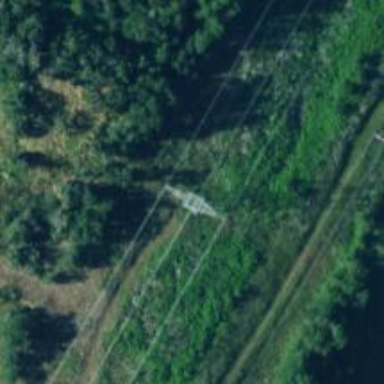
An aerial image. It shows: Lattice structure tower used for power distribution.